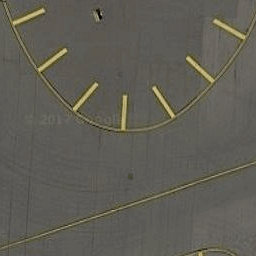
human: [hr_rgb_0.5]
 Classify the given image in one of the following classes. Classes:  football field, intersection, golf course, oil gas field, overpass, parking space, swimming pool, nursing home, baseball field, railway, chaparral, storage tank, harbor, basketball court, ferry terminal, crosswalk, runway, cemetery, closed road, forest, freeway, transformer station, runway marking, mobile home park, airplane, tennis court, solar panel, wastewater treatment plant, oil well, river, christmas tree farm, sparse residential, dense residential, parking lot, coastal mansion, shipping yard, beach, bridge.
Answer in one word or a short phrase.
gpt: runway marking